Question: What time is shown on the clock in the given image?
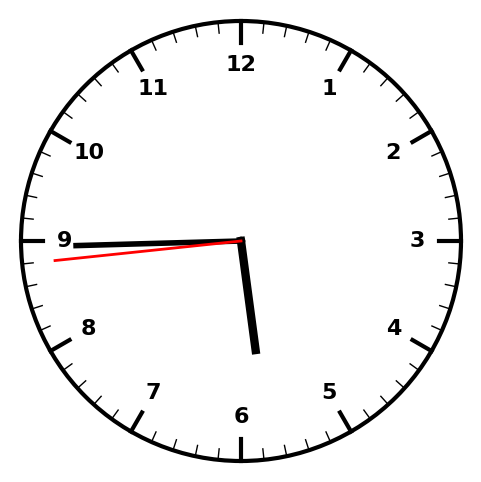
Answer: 05:44:44